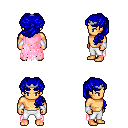
a pixel art fantasy rpg character, male body template, human, tanned skin, pink tattered cape, white pants, blue princess hairstyle, silver tiara, white cloth bracers, four views (front, back, left, right), 2x2 character sprite sheet, small pixel art, hard edges, no anti-aliasing